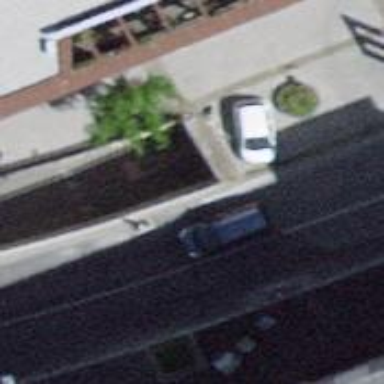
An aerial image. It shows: Parking entrance.